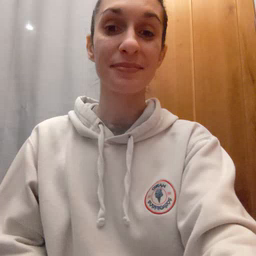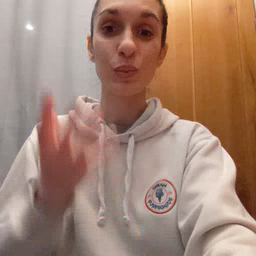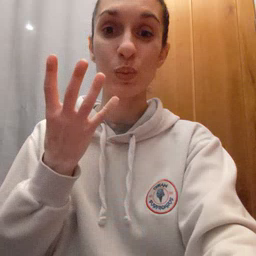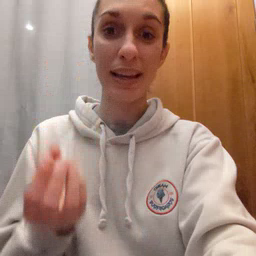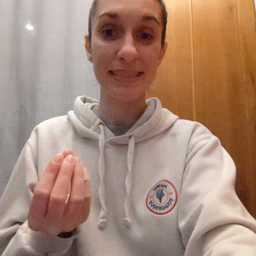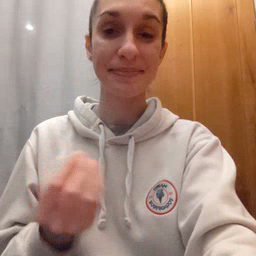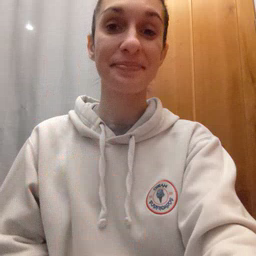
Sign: wet